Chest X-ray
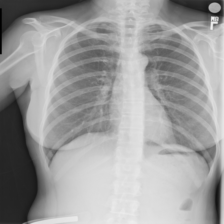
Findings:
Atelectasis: negative
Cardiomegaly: negative
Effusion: negative
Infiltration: negative
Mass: negative
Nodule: negative
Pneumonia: negative
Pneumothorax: negative
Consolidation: negative
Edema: negative
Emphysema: negative
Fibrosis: negative
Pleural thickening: negative
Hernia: negative